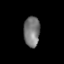
Tissue: lung
Cell type: Endothelial cells
Senescence score: 0.5645
Nuclear area (px): 486
Mean DAPI intensity: 118.447